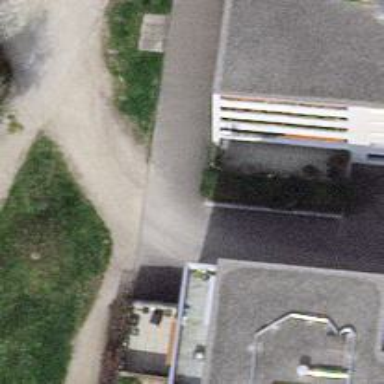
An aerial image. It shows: Footway with surface of fine gravel.